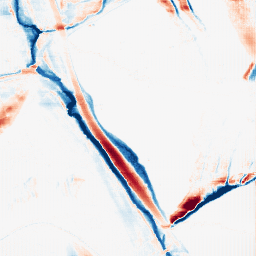
Category: morphological
Decomposition family: morphological_ellipse
Decomposition parameters: operation: average
width: 5
height: 30
Upsampling method: fft_zeropad
Upsampling parameters: scale: 8
Upsampling scale: 8